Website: lowes
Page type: payment
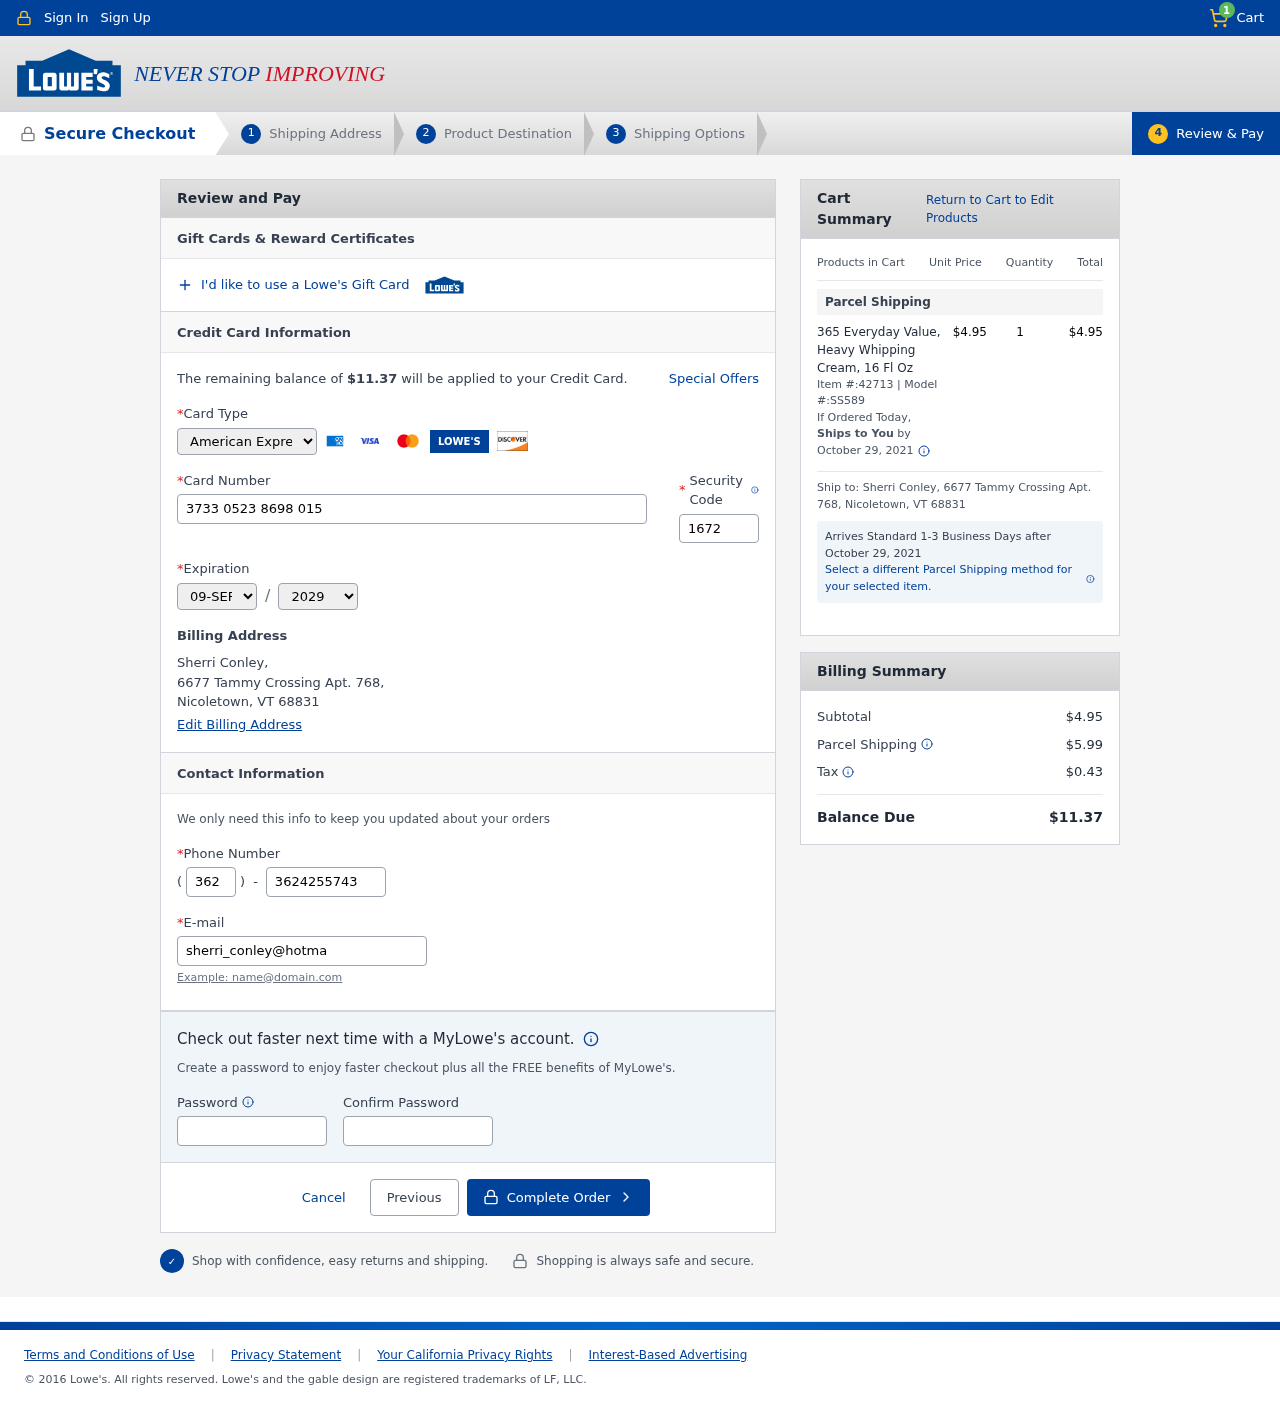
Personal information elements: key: PII_CARD_CVV
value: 1672
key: PII_CARD_EXPIRY_MONTH
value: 09
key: PII_CARD_EXPIRY_YEAR
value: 29
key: PII_CARD_NUMBER
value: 3733 0523 8698 015
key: PII_CARD_TYPE
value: American Express
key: PII_CITY_STATE_ZIP
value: Nicoletown, VT 68831
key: PII_EMAIL
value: sherri_conley@hotmail.com
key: PII_FULLNAME
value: Sherri Conley,
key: PII_PHONE
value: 3624255743
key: PII_PHONE_AREA
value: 362
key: PII_STREET
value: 6677 Tammy Crossing Apt. 768
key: PII_STREET
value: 6677 Tammy Crossing Apt. 768,
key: PII_FULLNAME2
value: Sherri Conley
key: PII_CITY
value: Nicoletown
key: PII_STATE_ABBR
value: VT
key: PII_POSTCODE
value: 68831
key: PII_POSTCODE_FULL
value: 68831
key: PII_CITY_STATE
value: Nicoletown, VT
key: PII_POSTCODE_NUMERIC
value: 68831
Product elements: key: PRODUCT1_NAME
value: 365 Everyday Value, Heavy Whipping Cream, 16 Fl Oz
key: PRODUCT1_PRICE
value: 4.95
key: PRODUCT1_QUANTITY
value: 1
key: PRODUCT1_ITEM
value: Item #:42713
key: PRODUCT1_MODEL
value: Model #:SS589
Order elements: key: ORDER_NUM_ITEMS
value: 1
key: ORDER_TOTAL
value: $11.37
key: ORDER_SHIPPING_DATE
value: October 29, 2021
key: ORDER_SUBTOTAL
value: $4.95
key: ORDER_SHIPPING_DATE2
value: October 29, 2021
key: ORDER_SHIPPING_COST
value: $5.99
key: ORDER_TAX
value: $0.43